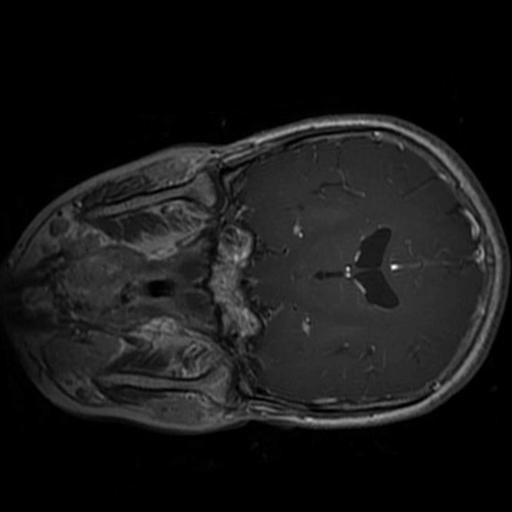
Label: brain_glioma